Question: I currently develop an application that creates polygons from lines and I experience a small problem:
I have a set of points, representing a line. I would like to create a polygon that displays the line with a specific width (e.g. for a street). I have several ideas how to calculate the outer polygon points, but I think they are too complicated...
My best idea was the one pictured below: Every point of the line must be projected to at least two points: Both points must be 90deg to the following line segment and have a distance half of the preferred polygon width.

This works good, as you can see at the end and start points of the pictured polygon. Now the complicated part: With this method, at a corner, each point gets four points. But these points are not correct for the outer polygon, because they are in the shape. The lines intersected and created an ugly polygon.
How can I find the correct points for such a polygon? I think my method is far too complicated for solving this problem.
Can anybody help me with this (propably very common) problem?
I tagged this with 'openstreetmap' because renderer like Mapnik have this problem, too.
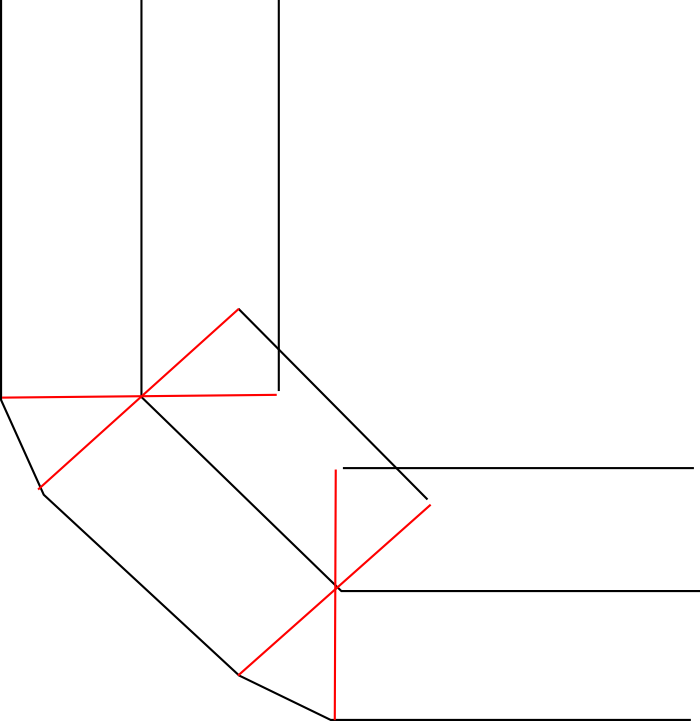
Answer: What you are looking for is a . This is not necessarily an easy problem to solve, by the way: <URL>.
For the last couple of weeks I've been working on a line offsetting algorithm for <URL>. In my case I only needed to offset the line so I wasn't looking for a solution to create a buffered polygon around it, but I guess the algorithm could be extended further in the future:

Basic flow (roughly, but the devil is in the details):
1. For each polyline point find a point that has an L distance from the original point and lies on a line that's orthogonal to the original line and goes through the original point.
2. Now draw an offset line through that new point. The line must be parallel to the original line.
3. For corner angles you must extend the two neighbouring offset lines and find the intersection point, which will be the next point of the offset line.
Some things to observe:
- - -